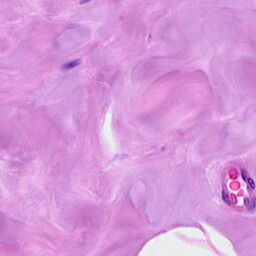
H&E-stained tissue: Breast